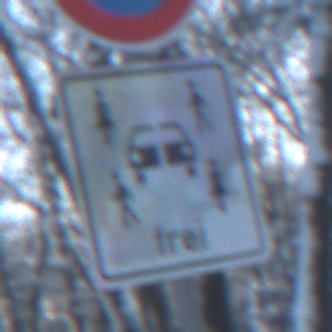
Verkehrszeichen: CarsharingfahrzeugeFrei
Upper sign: EingeschraenktesHalteverbot
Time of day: MorningAfternoon
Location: Outdoor (Nature)
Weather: Clear
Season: Winter
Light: Natural